Aerial crown-view tile of a tropical tree (Barro Colorado Island, Panama), acquired 20250317:
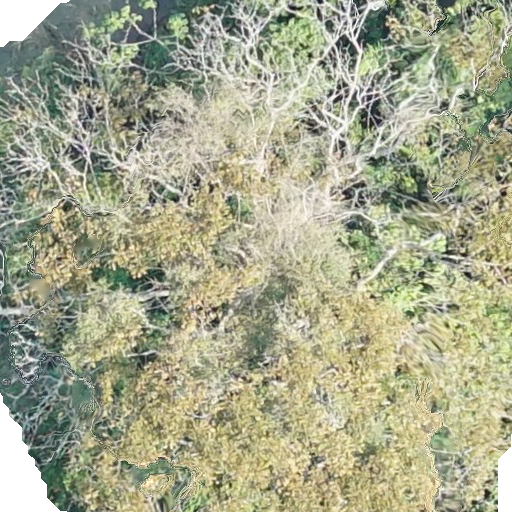
Species: Dipteryx oleifera
GBIF accepted scientific name: Dipteryx oleifera
Crown area: 507.993 m²